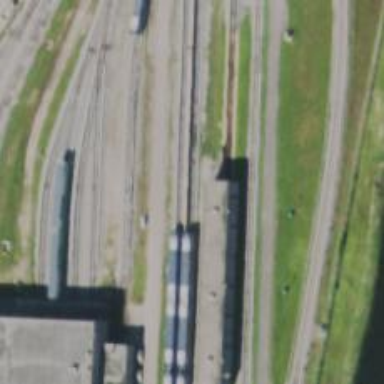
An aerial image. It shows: Building passage tunnel under electrified rail in service yard.